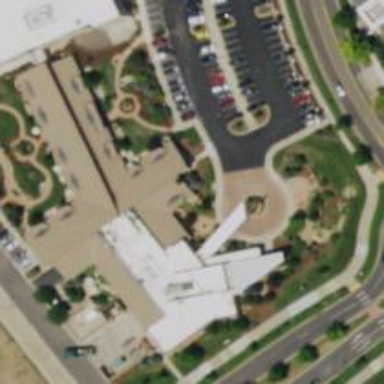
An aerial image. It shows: Healthcare facility identified as hospital.